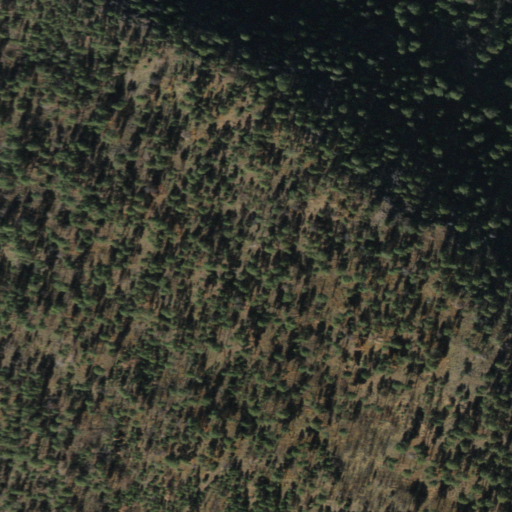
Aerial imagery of ridge(s) in Arizona named Fire Ridge containing grassland and evergreen forest